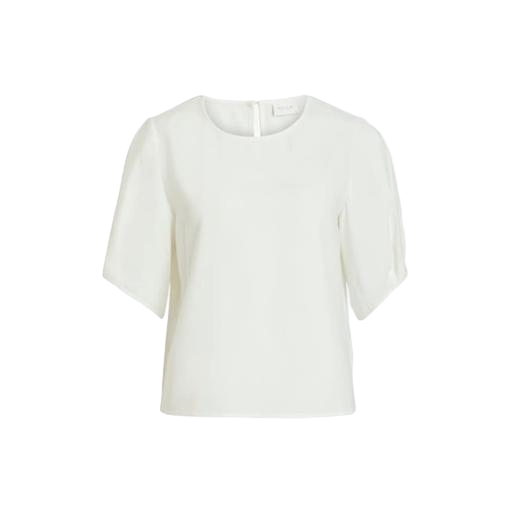
short-sleeved blouse, short-sleeve top only macy, short-sleeve blouse, white background